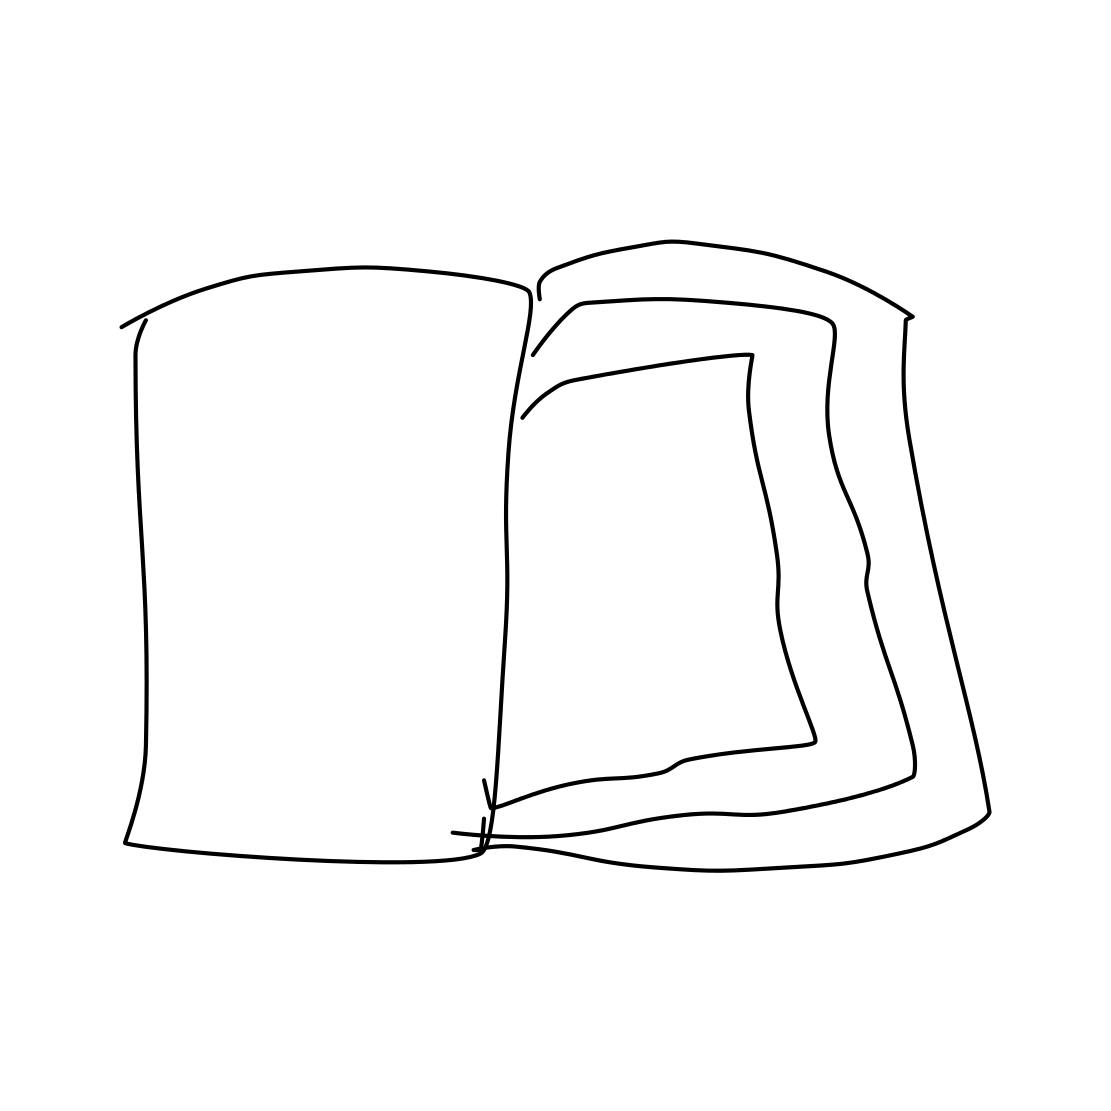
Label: book